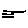
Label: line